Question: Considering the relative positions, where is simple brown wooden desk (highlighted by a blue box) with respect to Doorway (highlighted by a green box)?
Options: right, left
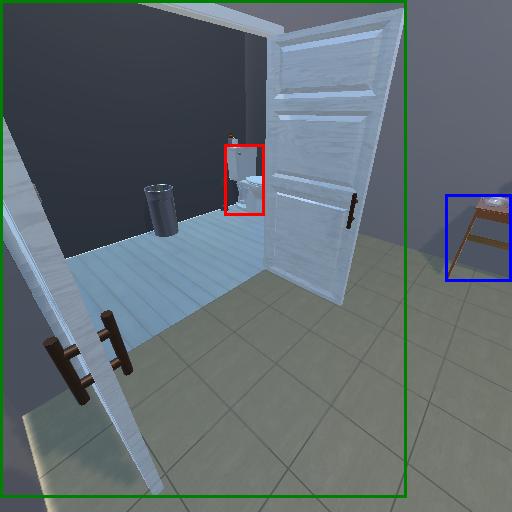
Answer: right